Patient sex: F
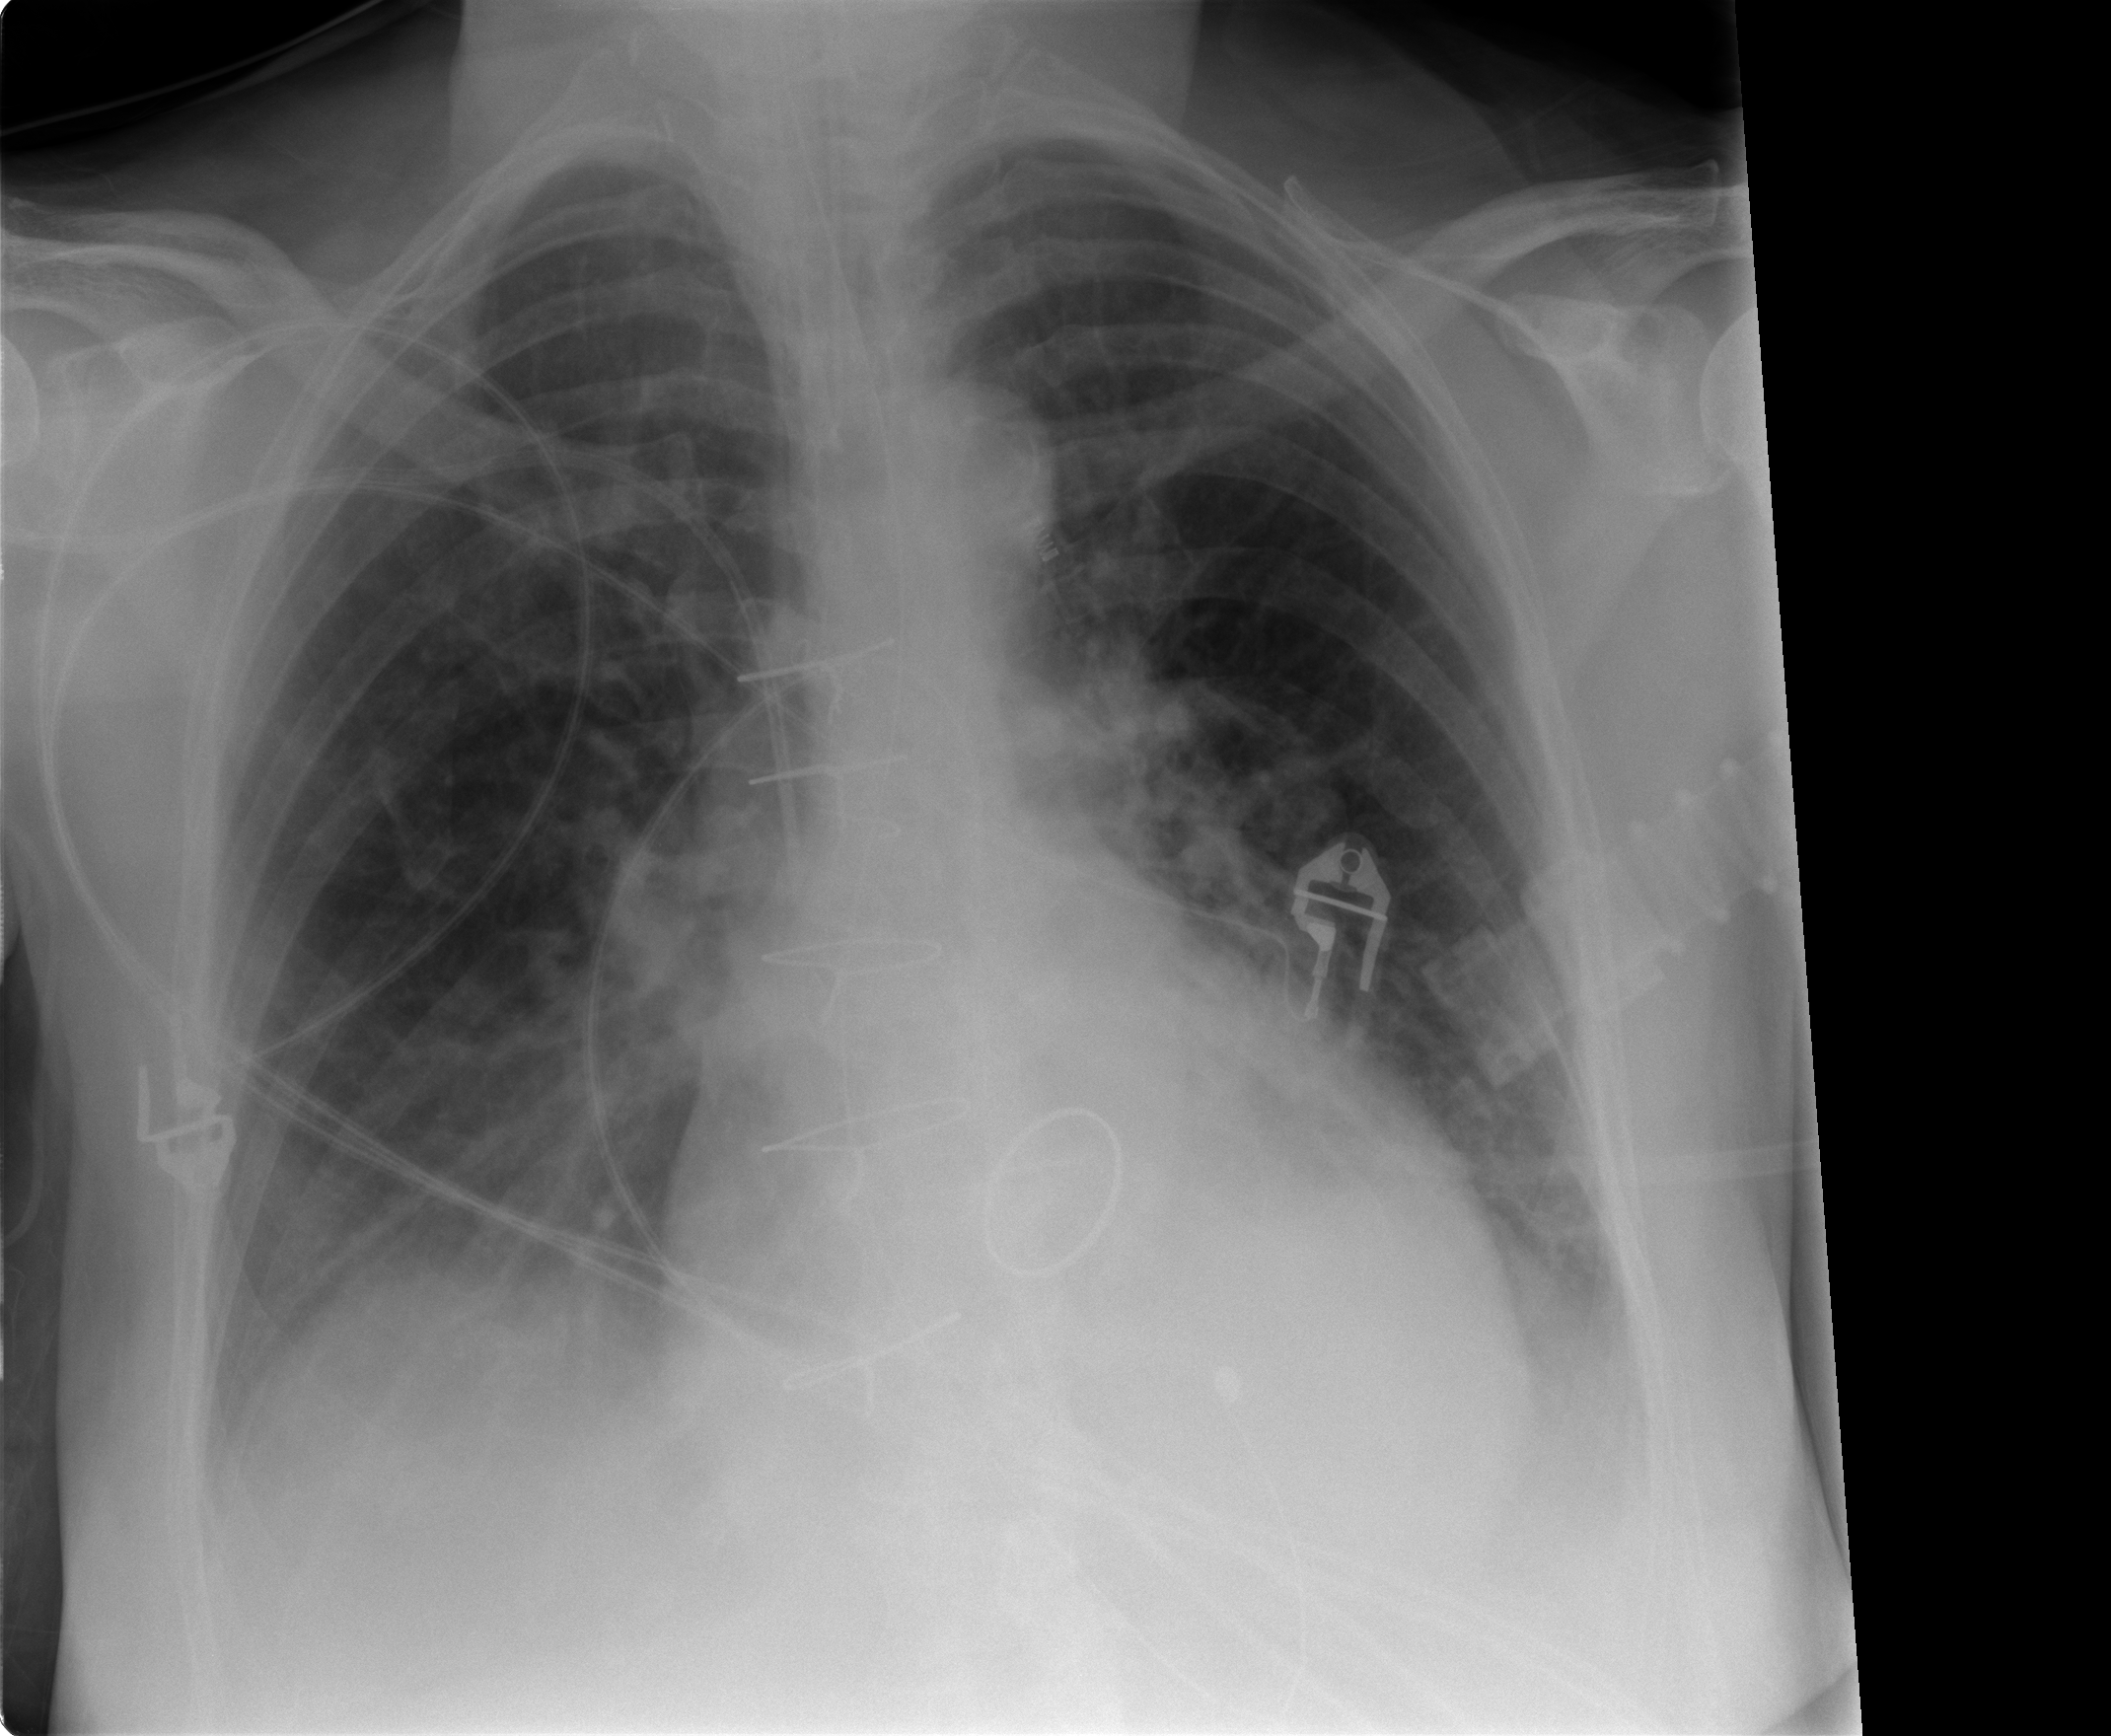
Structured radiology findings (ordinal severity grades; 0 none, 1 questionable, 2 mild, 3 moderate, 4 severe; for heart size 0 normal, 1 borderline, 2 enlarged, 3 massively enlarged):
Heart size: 2
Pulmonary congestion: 2
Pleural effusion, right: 2
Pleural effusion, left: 2
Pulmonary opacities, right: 2
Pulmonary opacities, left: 0
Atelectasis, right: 2
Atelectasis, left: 1